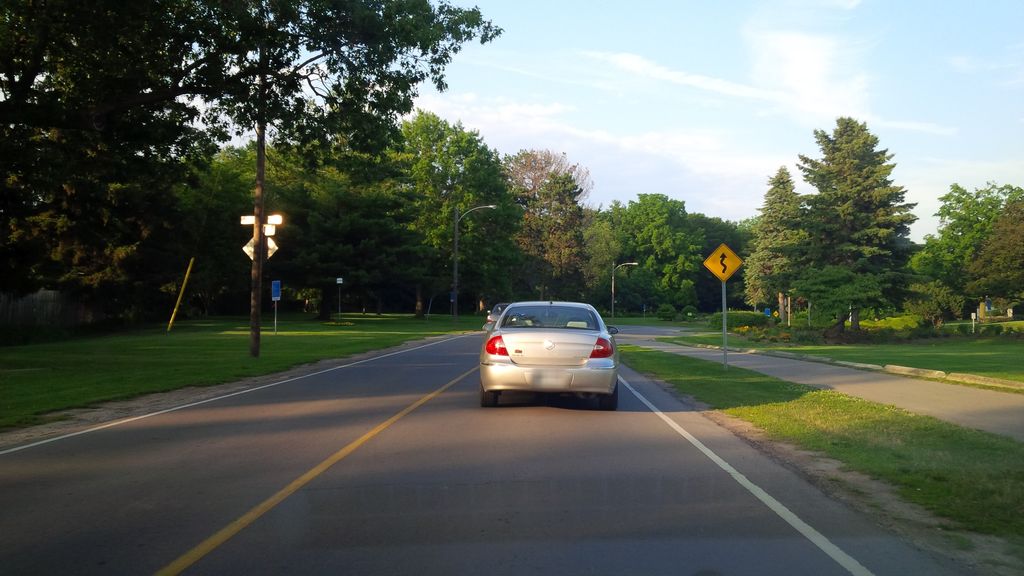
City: hamilton